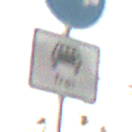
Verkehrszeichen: MehrfachbesetzePersonenkraftwagenFrei
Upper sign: Busssonderstreifen
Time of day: SunriseSunset
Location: Outdoor (Nature)
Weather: PartlyCloudy
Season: NotSpecified
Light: Natural